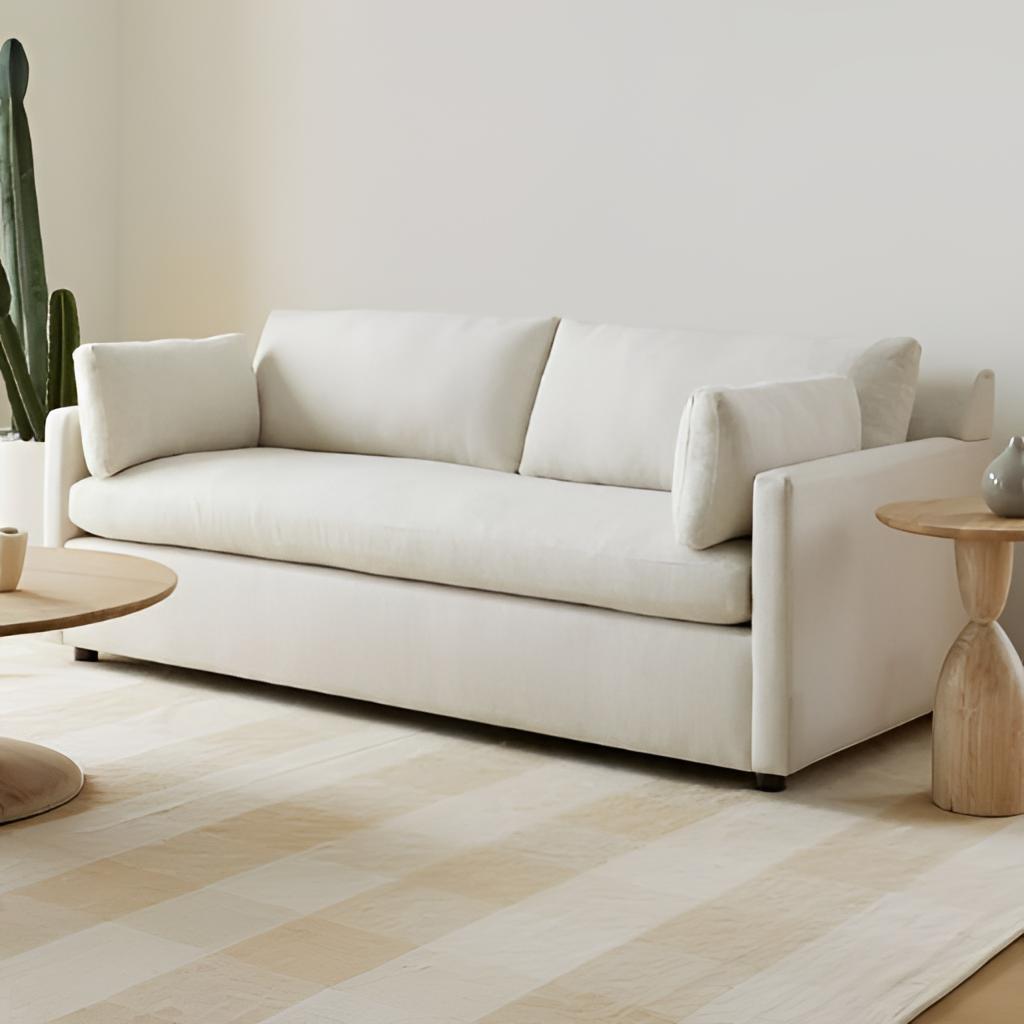
living room, fabric sofa, minimalist, paint wallpaper, with solid pattern, cream carpet flooring, with striped pattern